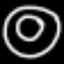
Label: donut